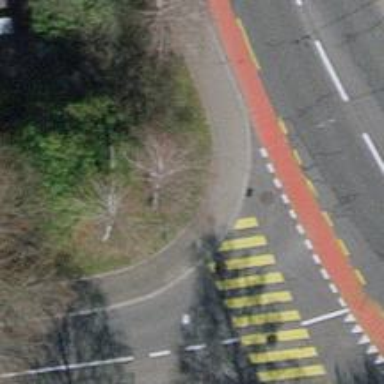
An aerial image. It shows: Kerb barrier.